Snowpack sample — Buffalo Mountain, Silverthorne, Colorado, USA (1/25/25, 10:11 AM MST)
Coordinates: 39.6222, -106.1139
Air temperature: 22 °F
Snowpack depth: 110 cm
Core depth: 30 cm
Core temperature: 42.8 °F
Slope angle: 12°, slope face: 102°
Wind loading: high
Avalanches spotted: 0
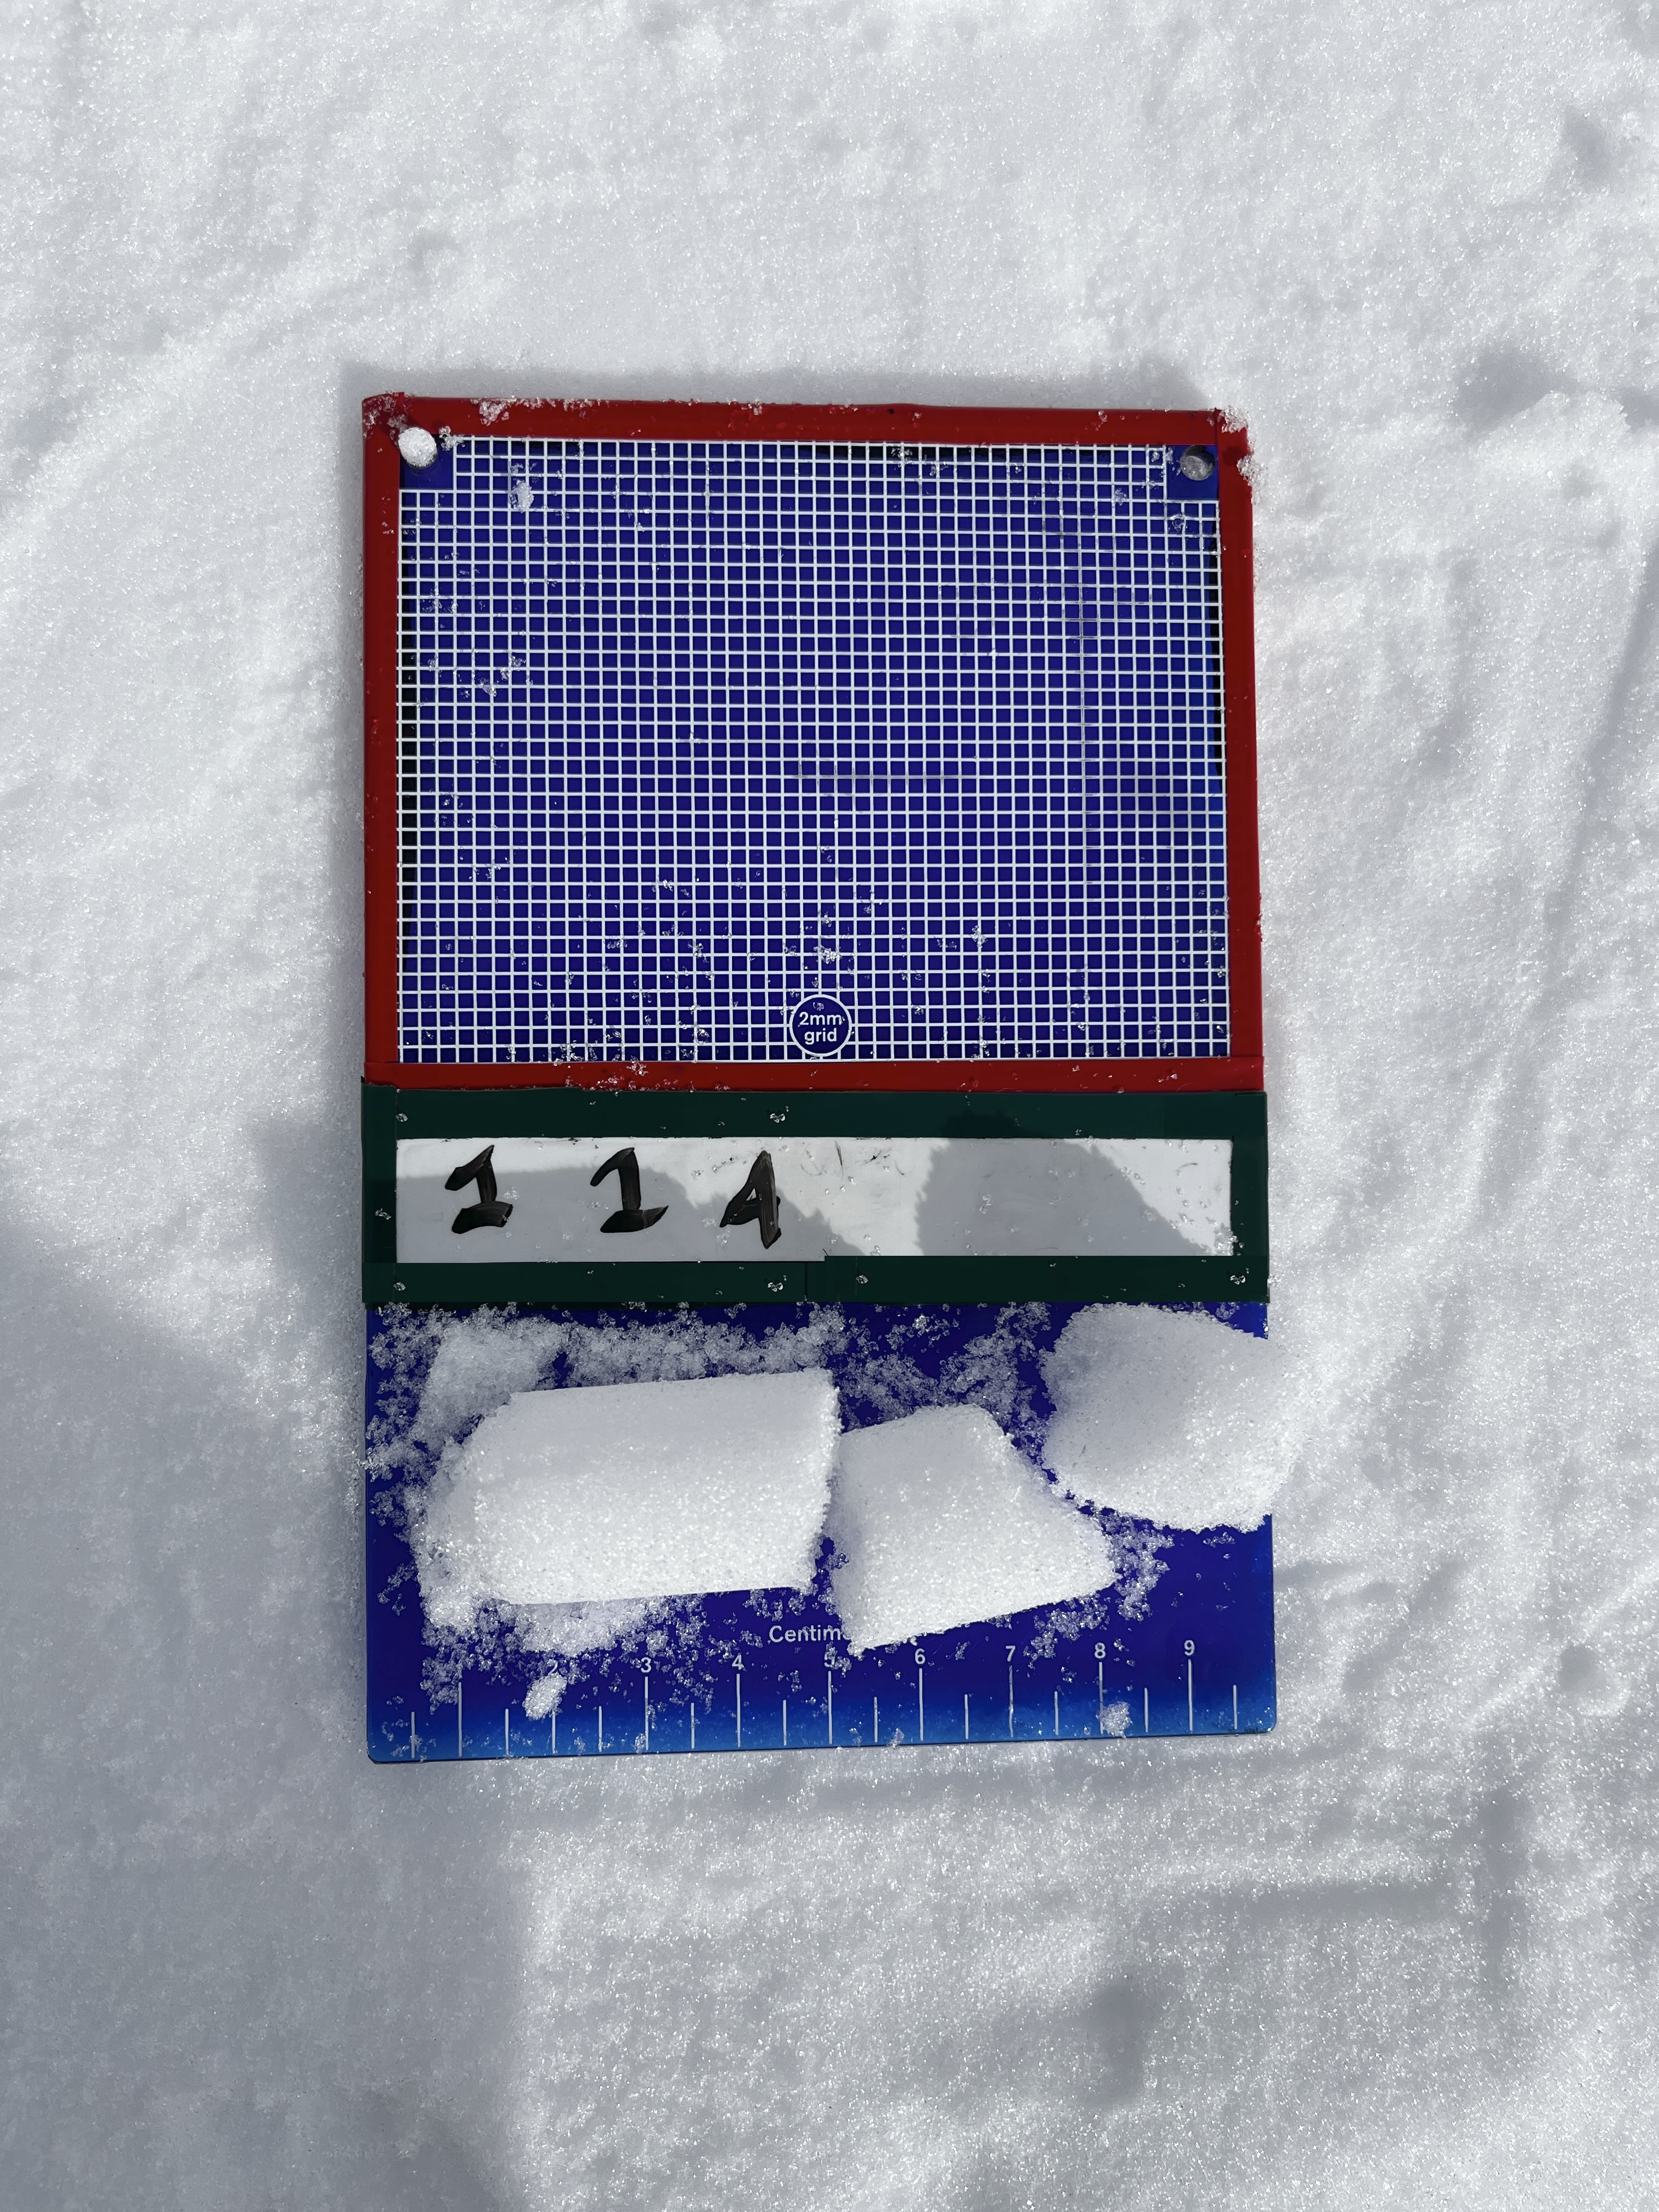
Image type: crystal_card
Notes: No avalanches nearby, collected on the outskirts of a fire break 15 meters from the treeline, on way to Buffalo and Red Mountain